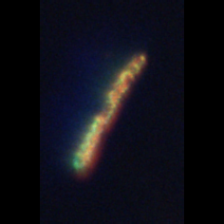
Taxon: Chaetoceros
Group: Diatoms